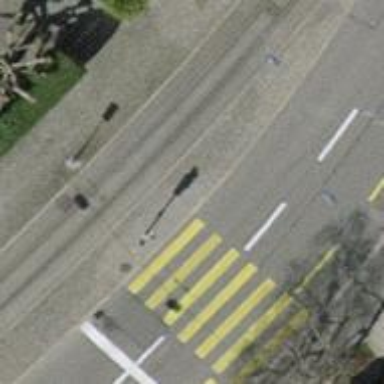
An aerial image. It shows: Raised kerb.